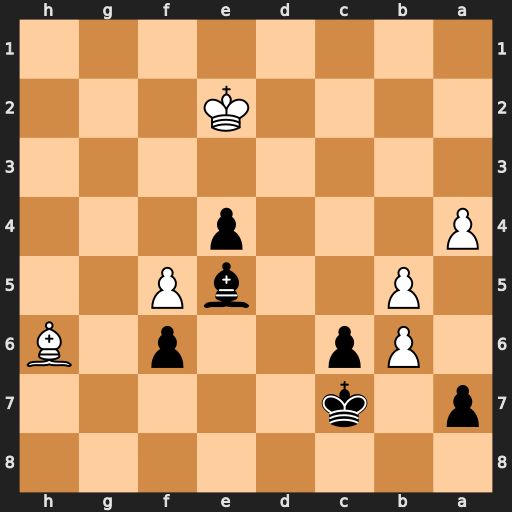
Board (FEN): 8/p1k5/1Pp2p1B/1P2bP2/P3p3/8/4K3/8
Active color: b
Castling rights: -
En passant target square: -
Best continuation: Kxb6 bxc6 Kxc6 Be3 a6